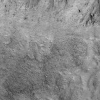
Atmospheric dust classification: not_dusty